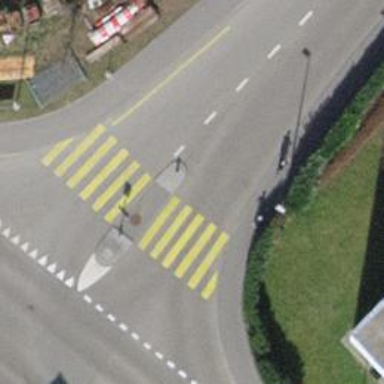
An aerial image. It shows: Marked crossing on footway.